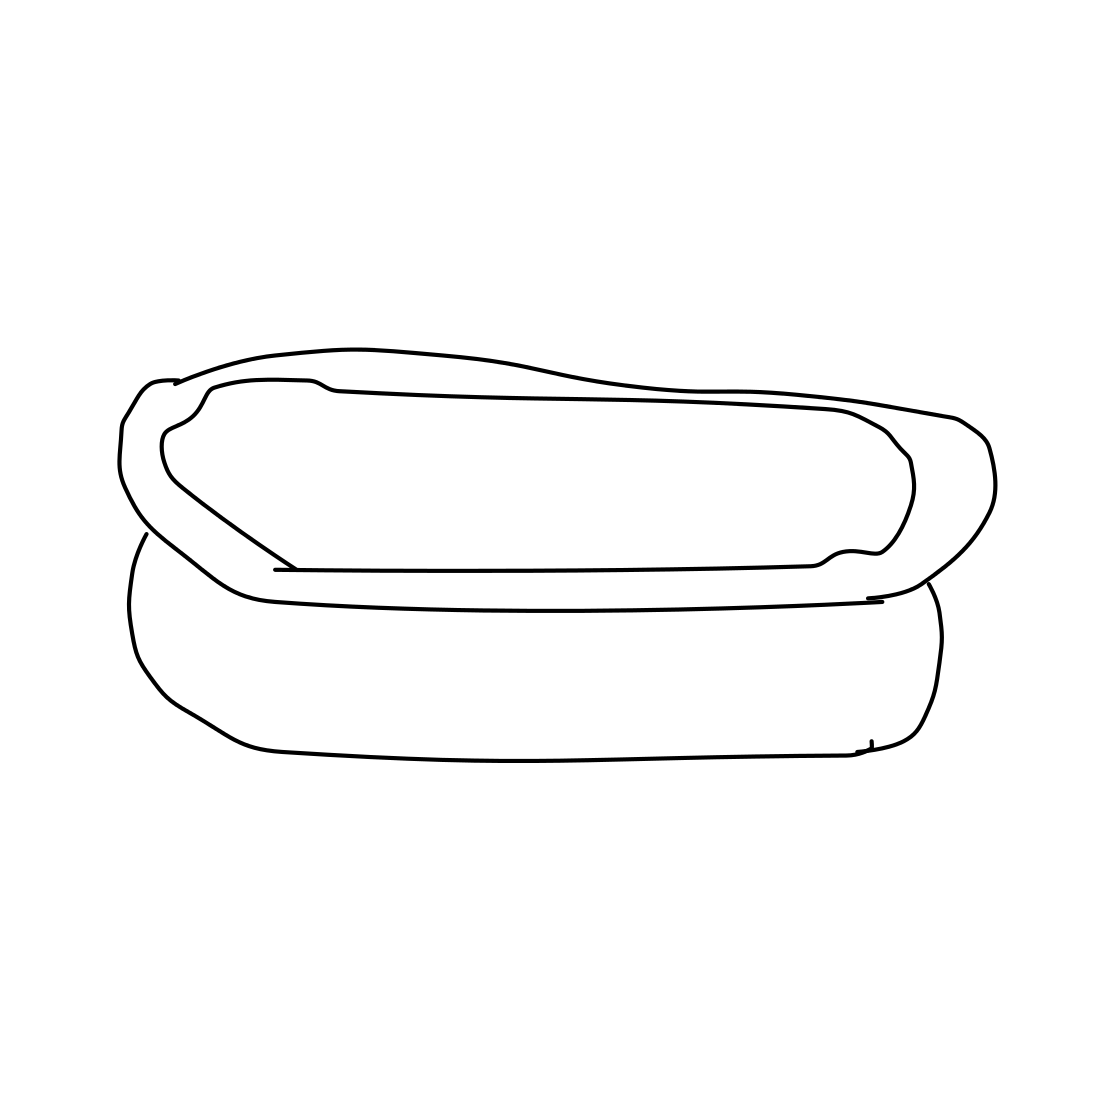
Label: bathtub